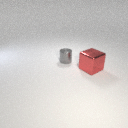
small gray metal cylinder to the left of large red metal cube